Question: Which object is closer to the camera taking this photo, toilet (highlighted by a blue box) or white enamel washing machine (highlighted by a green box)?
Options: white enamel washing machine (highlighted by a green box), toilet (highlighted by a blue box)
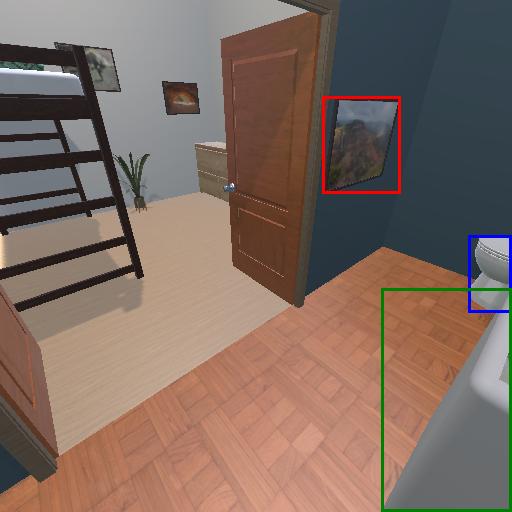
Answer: white enamel washing machine (highlighted by a green box)